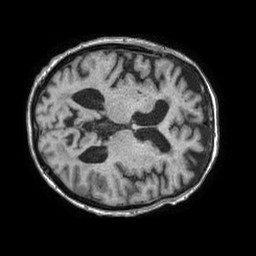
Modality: T1w
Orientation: axial
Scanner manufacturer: philips
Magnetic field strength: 1.5 T
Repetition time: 0.007909 s
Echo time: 0.003627 s